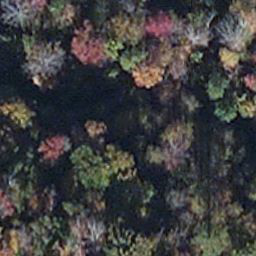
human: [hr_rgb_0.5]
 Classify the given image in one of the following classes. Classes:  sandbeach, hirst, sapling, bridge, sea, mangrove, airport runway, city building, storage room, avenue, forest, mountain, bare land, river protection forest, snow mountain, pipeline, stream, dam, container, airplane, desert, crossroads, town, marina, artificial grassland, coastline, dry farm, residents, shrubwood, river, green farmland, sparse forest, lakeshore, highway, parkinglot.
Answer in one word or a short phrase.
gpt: mangrove